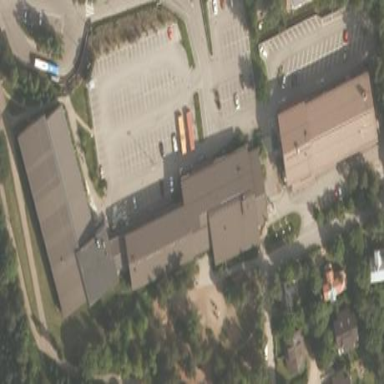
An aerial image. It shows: Sports center building.